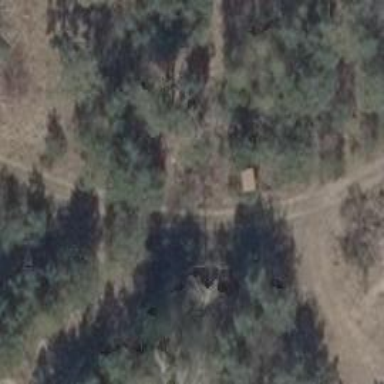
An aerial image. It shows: Shelter that serves as hunting stand.